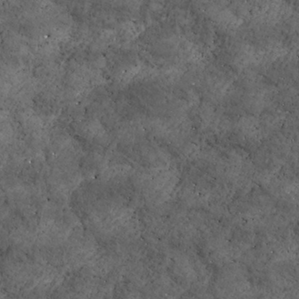
Label: non_frost